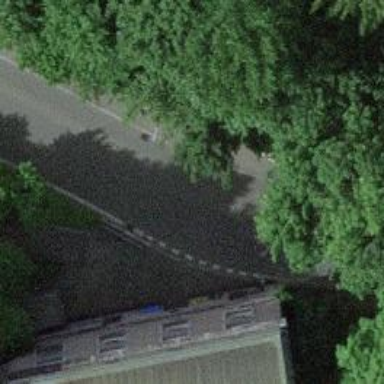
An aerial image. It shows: Footway with sett surface.